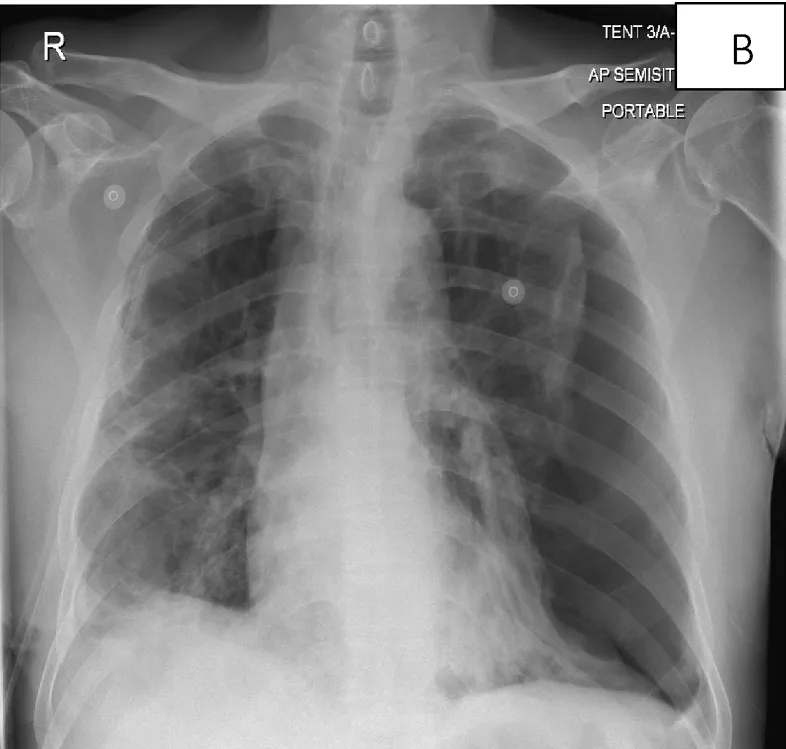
Left-sided pneumothorax. Right-sided chest tube in situ.
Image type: radiology (x_ray)